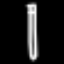
Label: pencil